Current action and preconditions to check: path_clear

Your task: For each precondition in the list above, predict whether it will hold at this action.

Consider the current scene as observed from the mobile robot's camera, and analyze the predicted future states of all dynamic agents (e.g., people, animals, vehicles, or any moving entities) within the NEXT SECOND.

IMPORTANT: Only answer "very likely" if you are absolutely certain—based on strong, clear evidence—that a dynamic agent will violate the precondition in the predicted future state. Do NOT answer "very likely" for unlikely, ambiguous, or low-probability risks.

Ask yourself for each precondition: Is there a high probability, with clear and convincing evidence, that the predicted future states of any dynamic agent will interfere with the predicted future state of the currently executing action within the NEXT SECOND, causing that precondition to fail?

Assess the risk level based on these predictions. Use "likely" or "very likely" if motions create a clear risk of interference.

Use "neutral" or "improbable" if agents are nearby but their predicted paths are clearly diverging or non-conflicting.

Failure Risk Categories: "very improbable", "improbable", "neutral", "likely", "very likely"

Answer Format: Output ONLY the probability_of_failure value from these categories: "very improbable", "improbable", "neutral", "likely", "very likely"

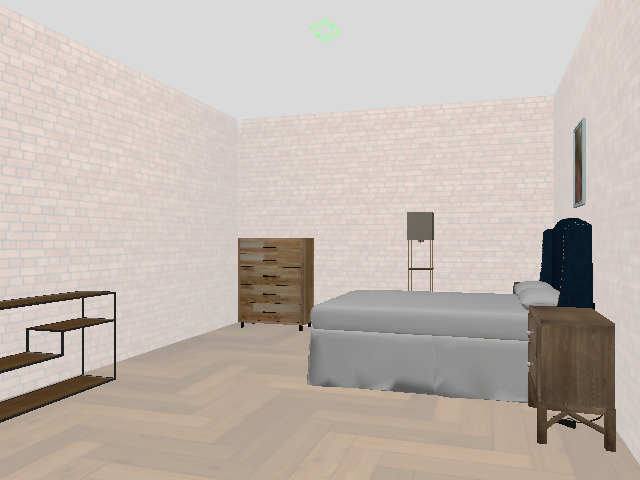

Answer: very improbable